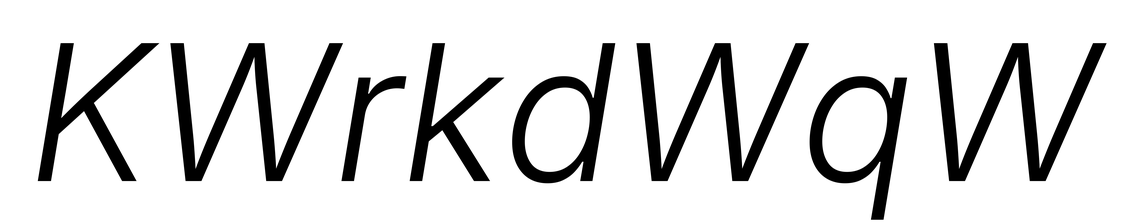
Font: Inter-Italic_Light_Italic